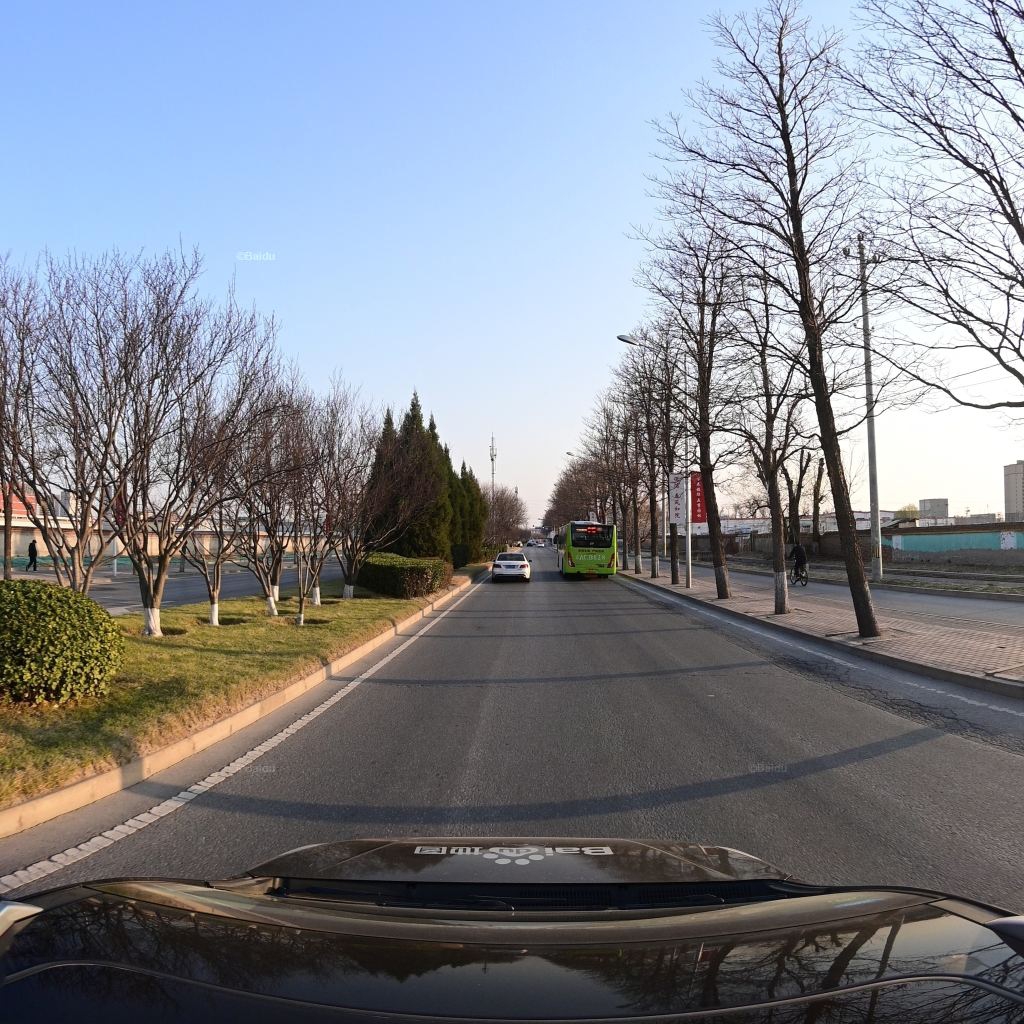
Region: Fengtai
Road damage annotations: alligator crack